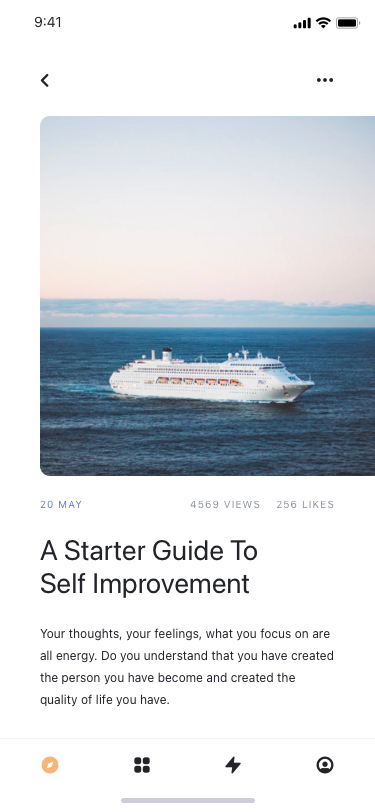
Text in this UI design:
Your thoughts, your feelings, what you focus on are all energy. Do you understand that you have created the person you have become and created the quality of life you have.
A Starter Guide To Self Improvement
4569 Views
256 Likes
20 May